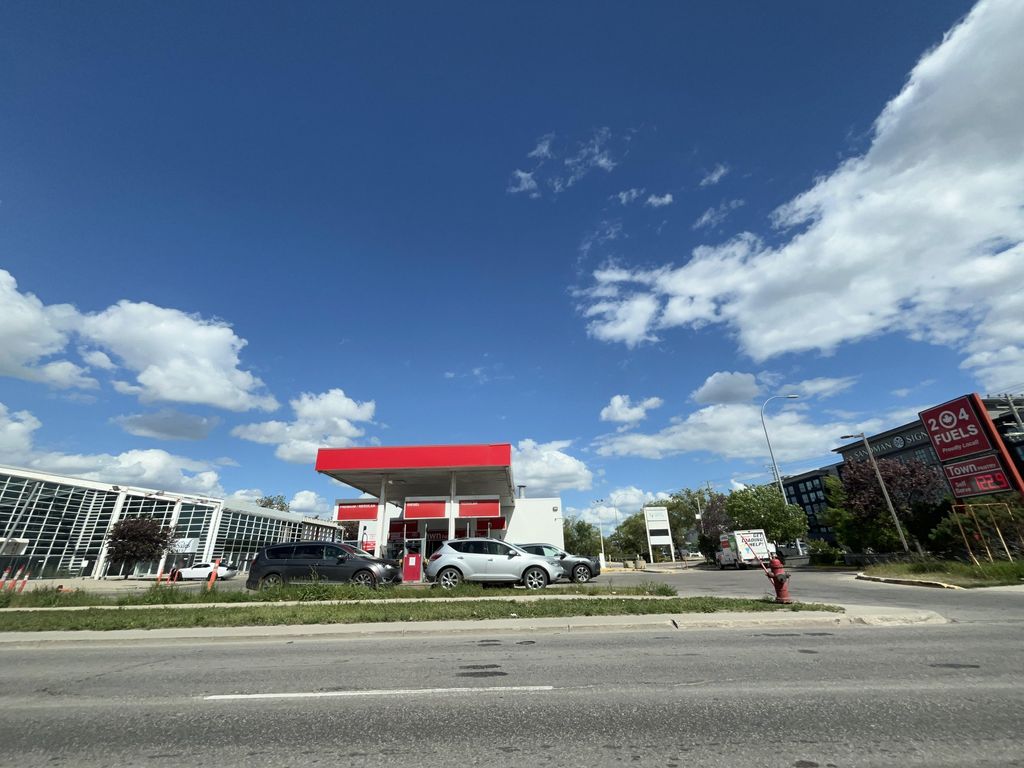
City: winnipeg